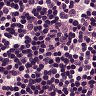
Metastatic tissue present: no